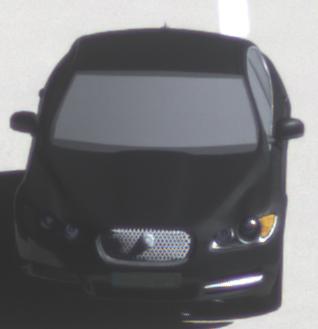
Make: Jaguar
Model: XF 3.0 V6
Detailed model: XF (X250) Limousine
Model produced from: 2010/02
Model produced until: 2010/10
Doors: 4
Color: black
Road condition: dry road
Daytime: morning or afternoon
Contrast: high contrast